Interaction volume radius: 10 \u00c5
Interaction volume height: 10 \u00c5
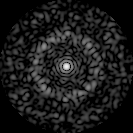
Disorder parameter: 0.8078